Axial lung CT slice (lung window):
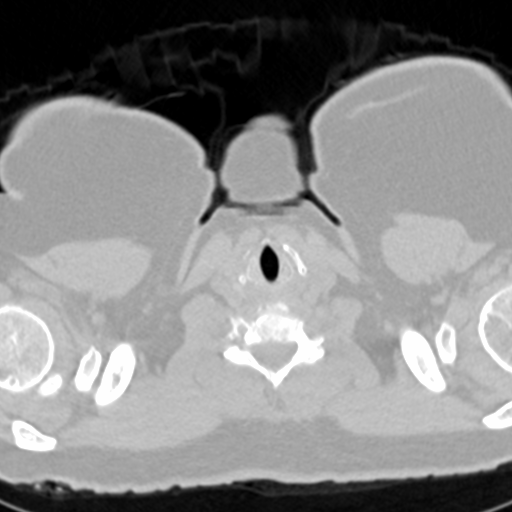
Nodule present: no